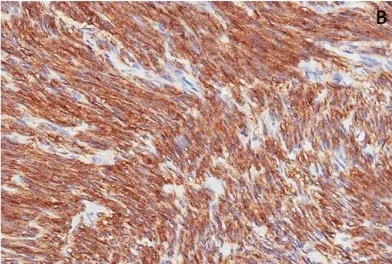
Neoplastic cells with positive immunoexpression of CD117/c-kit (H&E 20x).
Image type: pathology (h&e)